Question: I am running the following code:
'''
par(bg="yellow", mar=c(2,2,2,2))
layout(matrix(c(rep(1,12),2:13),nrow=2,byrow=T),width=myWidth)
plot(days,sum_precip,type="l",xaxt="n",yaxt="n",ann=FALSE,
xlab="TEST",main="WEWQWE",ylab="dsads")
'''
On the last statement, my plot fails to display any labels even after specifying this in arguments. Is it because my margins are too small?
I am trying to add a header for the x-axis for each of my graphs on the bottom row of the layout.
Example of Issue:

Note, I'm more curious about why this does not work. I know I can just specify an axis(..), but this is more out of interest.
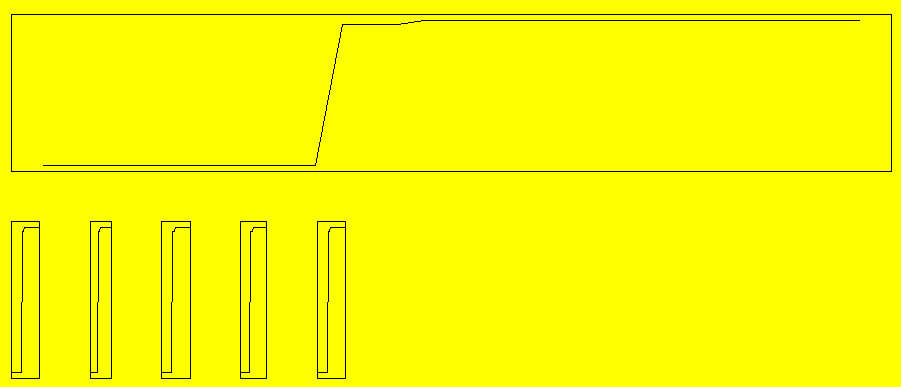
Answer: Here a solution using 'mtext'. see ?mtext
> Text is written in one of the four margins of the current figure
region or one of the outer margins of the device region.
'''
par(bg="lightyellow", mar=c(2,2,2,2))
layout(matrix(c(rep(1,12),2:13),nrow=2,byrow=T))
replicate(13,
{ plot(x=1:5,y=cumsum(1:5),type="l",xaxt="n",yaxt="n",ann=FALSE)
mtext(text='TEST',side=1,line=1)
mtext(text='dsads',side=2,line=1)
})
'''

You can set the margin for every plot.
'''
par(bg="lightyellow", mar=c(2,2,2,0))
layout(matrix(c(rep(1,12),2:13),nrow=2,byrow=T))
for(i in 1:13){
if (i %in% 1:2){
plot(x=1:5,y=cumsum(1:5),type="l",xaxt="n",yaxt="n",ann=FALSE)
mtext(text='TEST',side=1,line=1)
mtext(text='dsads',side=2,line=1)
}else{
par( mar=c(2,0,2,0))
plot(x=1:5,y=cumsum(1:5),type="l",xaxt="n",yaxt="n",ann=FALSE)
}
}
'''